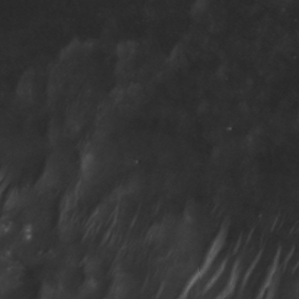
Label: non_frost